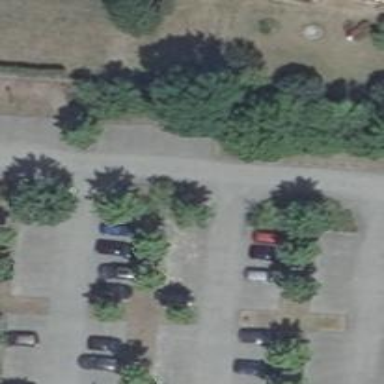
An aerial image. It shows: Broadleaved evergreen tree in its natural setting.